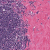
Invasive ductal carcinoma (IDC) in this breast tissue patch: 0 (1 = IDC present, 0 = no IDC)